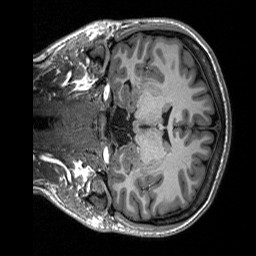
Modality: T1w
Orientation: coronal
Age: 26
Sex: female
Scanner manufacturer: siemens
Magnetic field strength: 3 T
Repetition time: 2.3 s
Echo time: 0.00197 s